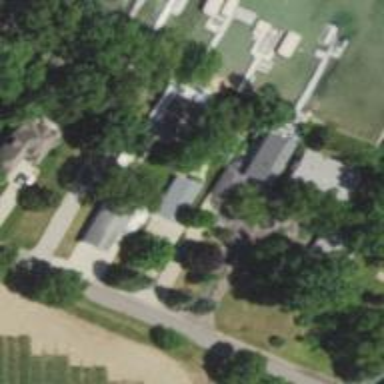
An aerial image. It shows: Driveway.